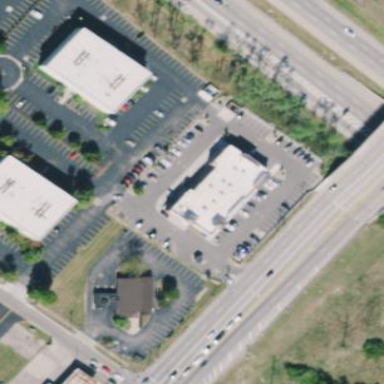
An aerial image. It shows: Retail building.